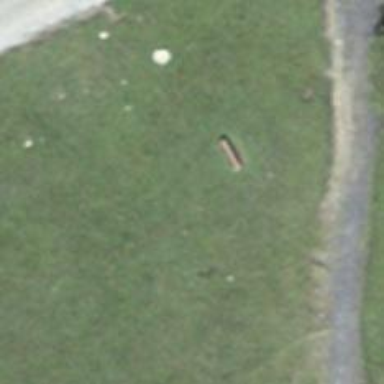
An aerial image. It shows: Bench for seating.